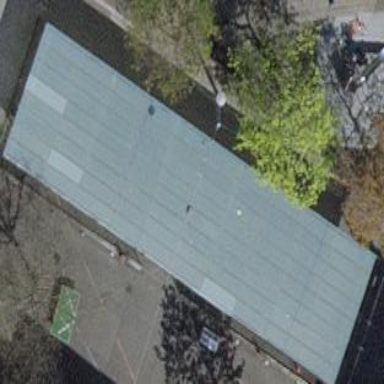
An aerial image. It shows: View of roof of building.